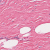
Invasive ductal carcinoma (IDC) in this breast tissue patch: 0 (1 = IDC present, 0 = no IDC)